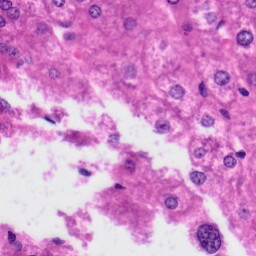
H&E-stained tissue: Liver